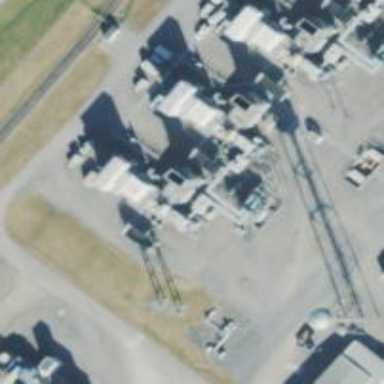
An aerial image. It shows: Gas turbine generator powered by gas.